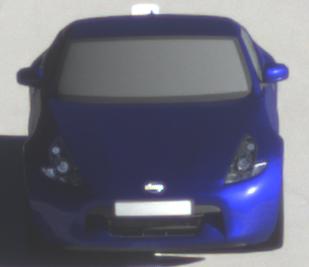
Make: Nissan
Model: 370Z Coupé
Detailed model: 370Z (Z34) Coupé
Model produced from: 2009/12
Model produced until: 2013/03
Doors: 3
Color: blue
Road condition: dry road
Daytime: morning or afternoon
Contrast: high contrast